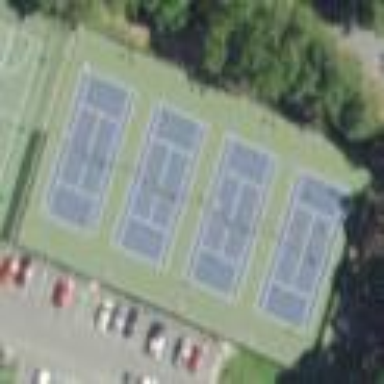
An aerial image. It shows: Sports center with tennis facility.